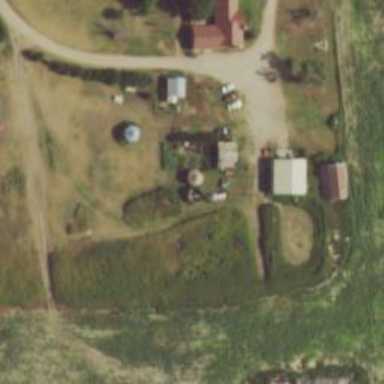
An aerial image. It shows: Silo.